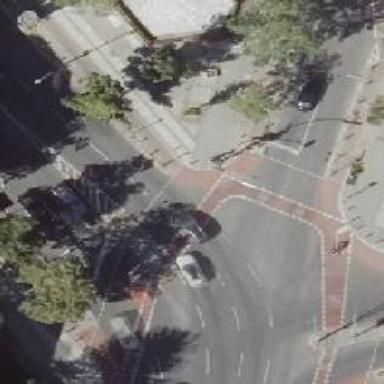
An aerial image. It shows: Road crossing with traffic signals and central island.